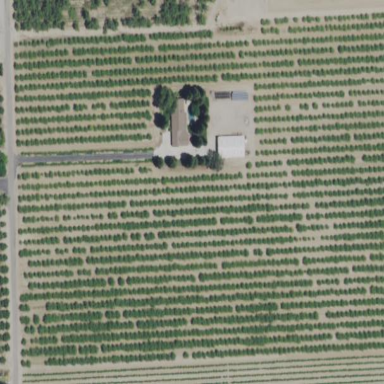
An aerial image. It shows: Vineyard where grapes are grown.